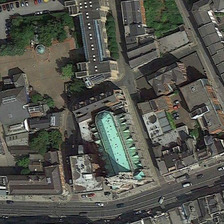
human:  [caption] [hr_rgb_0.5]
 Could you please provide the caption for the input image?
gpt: here is a square church with green roof located in a block together with other buildings and houses .

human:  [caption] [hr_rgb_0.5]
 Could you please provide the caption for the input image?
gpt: here is a square church with green roof located in a block together with other buildings and houses .

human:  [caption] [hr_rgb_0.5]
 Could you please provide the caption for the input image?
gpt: a cyan rectangle church is surrounded by some blocks with black roof .

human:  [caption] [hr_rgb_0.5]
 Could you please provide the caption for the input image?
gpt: this church with blue roof is located in the middle of houses .

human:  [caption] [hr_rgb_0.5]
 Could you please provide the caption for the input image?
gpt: many buildings including a church and some green trees are in two sides of a curved road .